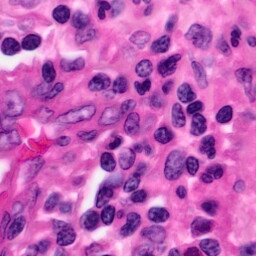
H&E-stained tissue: Pancreatic